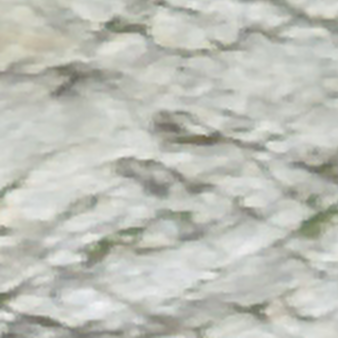
Label: other